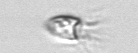
Label: Balanion